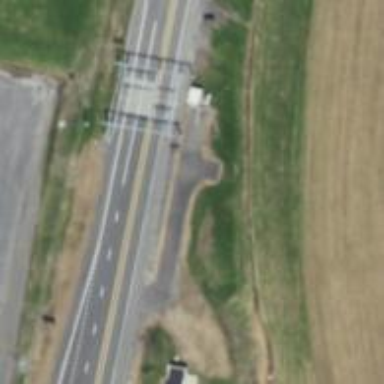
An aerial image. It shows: Toll gantry on the road.